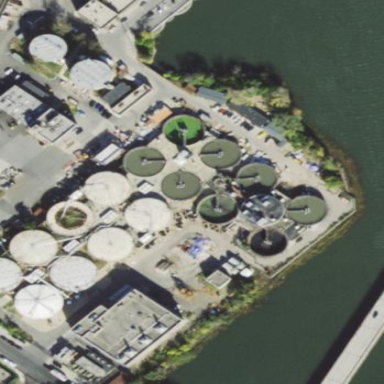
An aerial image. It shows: Storage tank building.